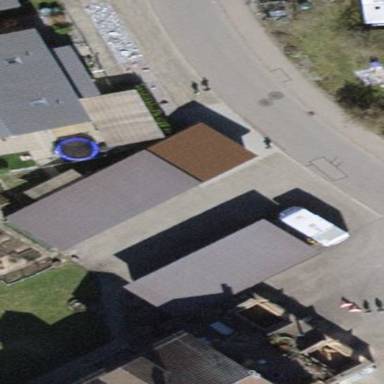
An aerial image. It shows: Group of garages.